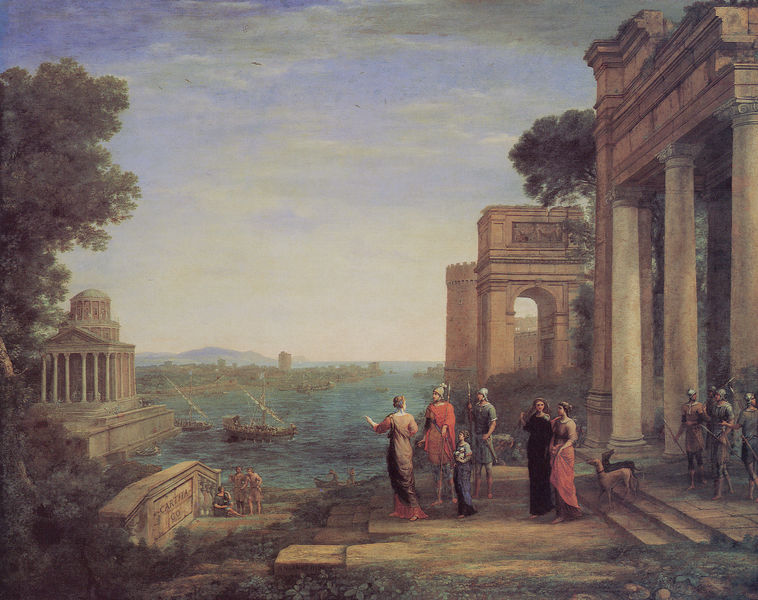
Titel: Aenea's Abschied von Dido in Karthago
Künstler: Claude Lorrain
Standort: Hamburg
Institution: Kunsthalle
Schlagwörter: baum, berg, blau, blätter, dunkel, felsen, gemälde, gruppe, himmel, laub, meer, schatten, wasser, wolken, bäume, fluss, frauen, gelb, grün, landschaft, menschen, mädchen, ocker, see, stadt, ufer, braun, bunt, frankreich, frau, geste, grau, hell, hintergrund, hut, kleid, licht, männer, schwarz, szene, säule, säulen, terasse, weiss, anlage, blick, gebäude, hund, hunde, rot, tier, tiere, weg, wolke, beige, haube, leute, architektur, barock, mensch, rahmen, sockel, stein, steine, weit, schauen, ferne, horizont, hügel, natur, vögel, weite, busch, büsche, gewässer, sonne, sträucher, insel, gewand, gewänder, kind, klassizismus, pflanze, pflanzen, rokoko, boot, boote, kinder, rund, turm, vorbau, terrasse, küste, schiff, schiffe, schrift, segel, wellen, rahmung, bogen, italien, perspektive, zuschauer, leine, mast, berge, fels, gebirge, giebel, mauer, dunst, oliv, pilaster, figuren, französisch, hafen, rundbogen, kai, kuppel, masten, promenade, quai, romantik, treppe, treppen, historienbild, könig, lanze, soldaten, inschrift, aufgang, stufe, stufen, plinthe, bucht, zinnen, galerien, ozean, treppenstufen, ruine, antike, durchblick, palast, torbogen, abschied, schwert, uniform, uniformen, waffen, soldat, ruinen, helm, mythologie, ritter, architrav, arkaden, rom, kapitell, fries, dreiecksgiebel, römer, helme, harnisch, hügelig, ionisch, portikus, antik, krieger, griechenland, historiengemälde, antikisierend, poussin, lanzen, claude, tempel, balu, abreise, basis, arkadien, korinthisch, schafe, schaft, sklaven, antikisch, hafenbecken, ruinös, römisch, lagune, steins, repoussoir, historisch, triumphbogen, korintisch, tempelfront, tympanon, attika, hundeleine, halbinsel, ionische ordnung, zentralbau, zinnenkranz, hafeneinfahrt, barke, campagna, teine, lorrain, truppen, einschiffung, claude lorrain, galere, pussin, arkadische landschaft, mesnchen, siegesbogen, akunft, cartha, carthago, dreeck, hhud, kartago, karthago, poussinisten, trppenpodest, kythera